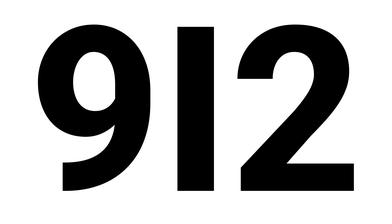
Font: Roboto_ExtraBold